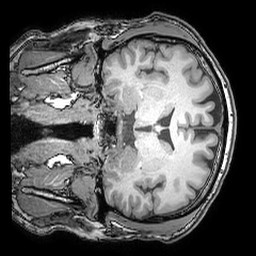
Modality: T1w
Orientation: coronal
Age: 44
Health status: ill
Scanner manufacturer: philips
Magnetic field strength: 3 T
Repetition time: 0.007 s
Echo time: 0.0035 s